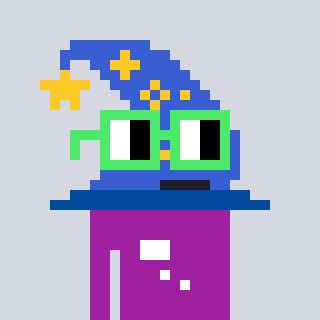
a pixel art character with square light green glasses, a wizard hat-shaped head and a magenta-colored body on a cool background